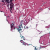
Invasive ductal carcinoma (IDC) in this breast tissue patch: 0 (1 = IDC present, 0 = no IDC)